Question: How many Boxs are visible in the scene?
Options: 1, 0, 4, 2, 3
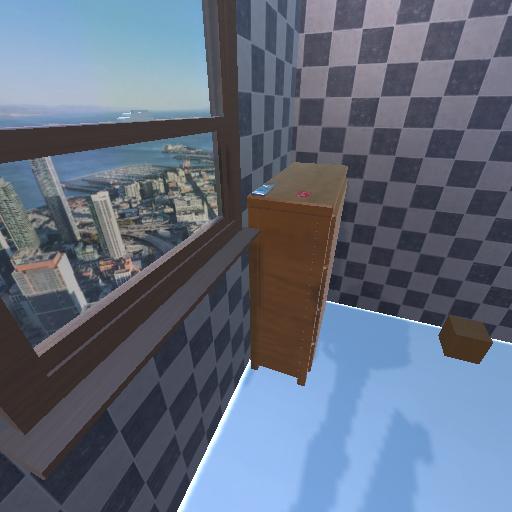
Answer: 1